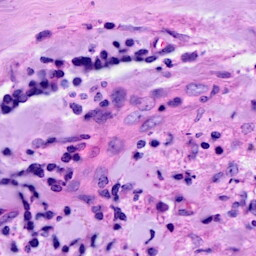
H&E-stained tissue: Breast